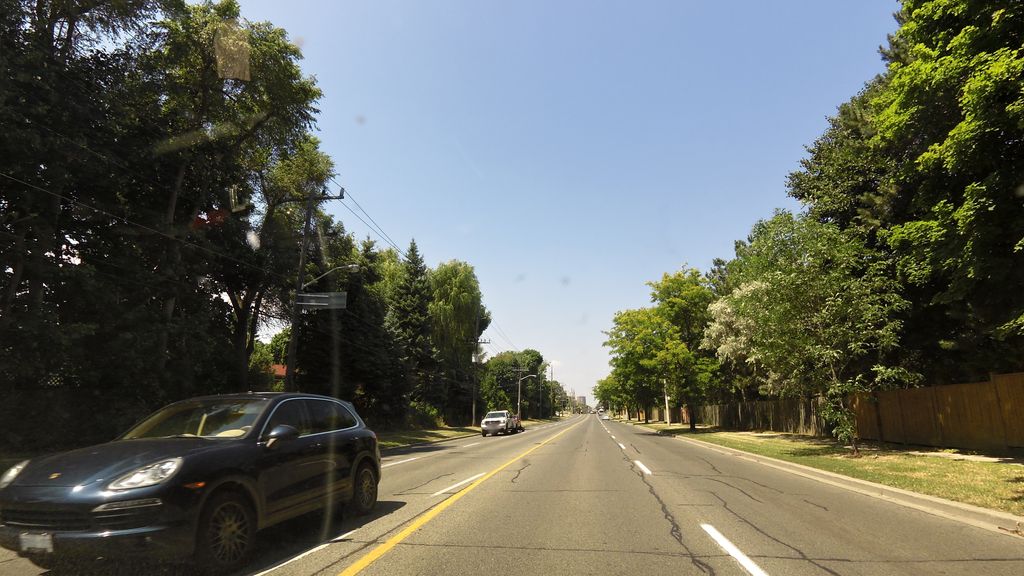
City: toronto